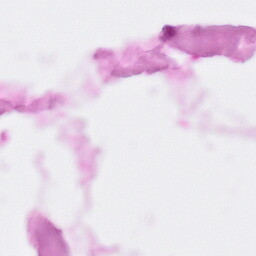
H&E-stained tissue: Pancreatic